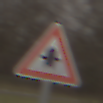
Verkehrszeichen: Vorfahrt
Umgebung: Outdoor, Nature
Tageszeit: Midday
Wetter: Overcast
Licht: Natural
Jahreszeit: NotSpecified
Kontrast: LowContrast